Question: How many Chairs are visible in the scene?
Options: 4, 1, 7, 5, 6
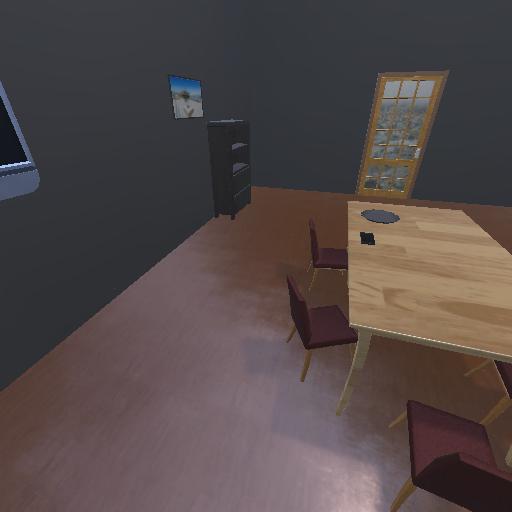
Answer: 4